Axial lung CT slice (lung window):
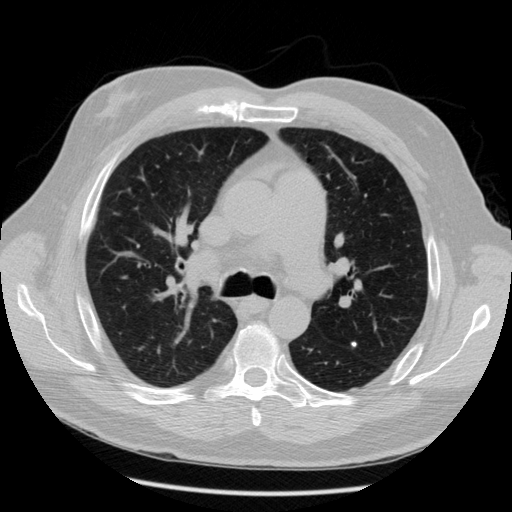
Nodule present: yes
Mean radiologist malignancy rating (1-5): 1